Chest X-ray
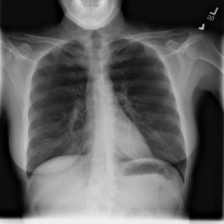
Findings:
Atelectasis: negative
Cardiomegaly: negative
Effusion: negative
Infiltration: negative
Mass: negative
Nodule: negative
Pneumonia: negative
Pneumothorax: negative
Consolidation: negative
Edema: negative
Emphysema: negative
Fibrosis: negative
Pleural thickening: negative
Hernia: negative